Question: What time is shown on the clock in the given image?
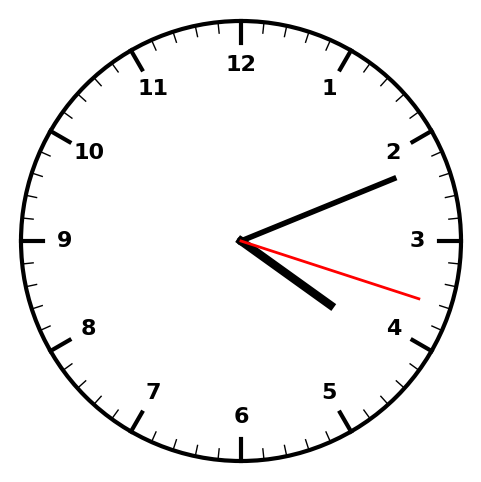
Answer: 04:11:18